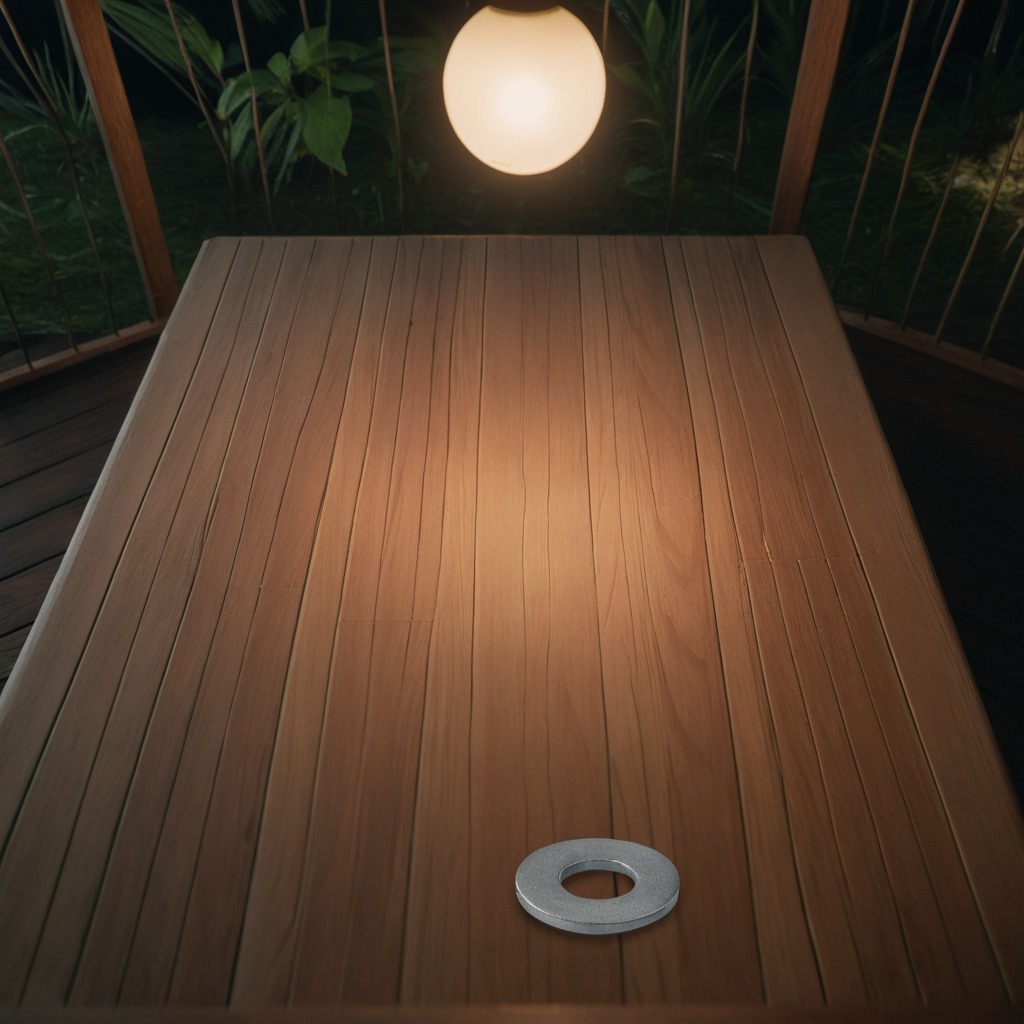
A flat metal washer is lying on a wooden table inside a jungle field workshop tent at night.